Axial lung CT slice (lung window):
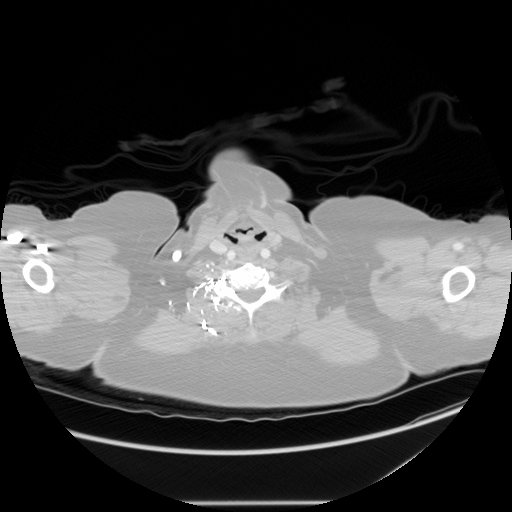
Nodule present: no